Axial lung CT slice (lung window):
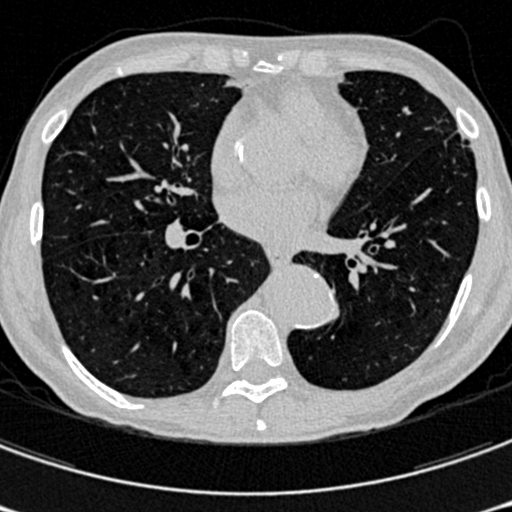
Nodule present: no